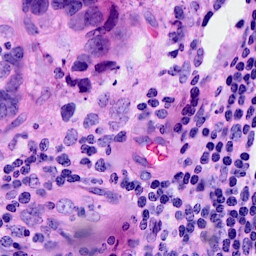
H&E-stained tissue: Breast